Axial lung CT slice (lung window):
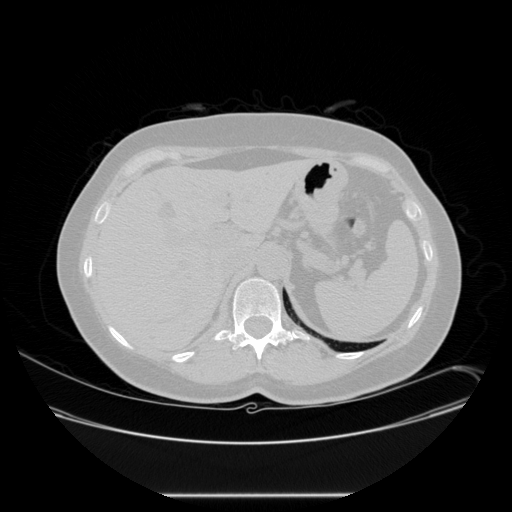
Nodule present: no